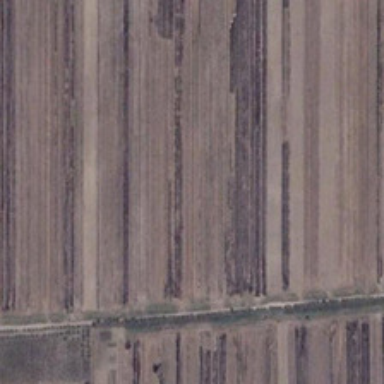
The dense farm land is divided by a row of trees .